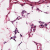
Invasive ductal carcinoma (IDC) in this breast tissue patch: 0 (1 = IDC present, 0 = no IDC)